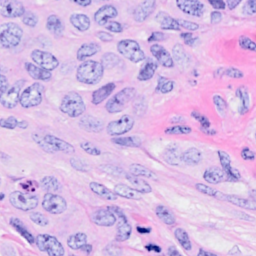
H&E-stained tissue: Breast